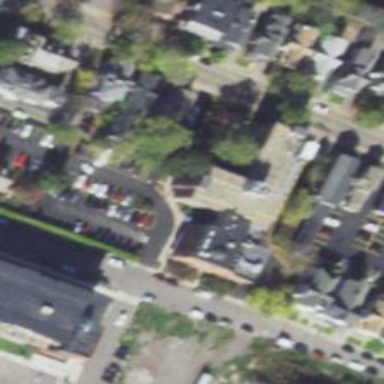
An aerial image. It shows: Nursing home building.